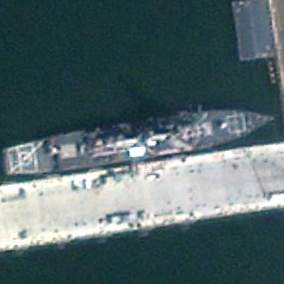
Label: destroyer